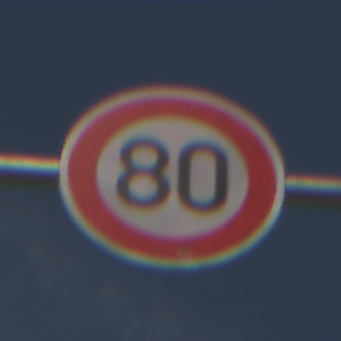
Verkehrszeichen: Geschwindigkeit80
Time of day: Midday
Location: Outdoor (Nature)
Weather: PartlyCloudy
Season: NotSpecified
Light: Natural